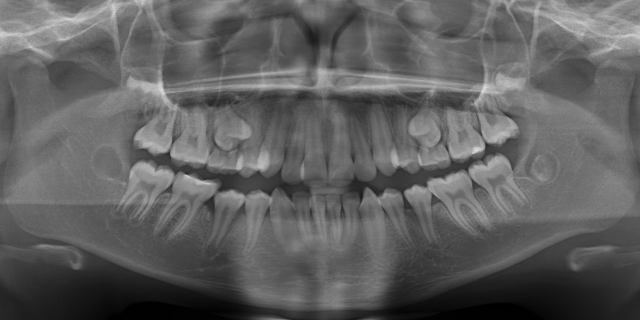
adult